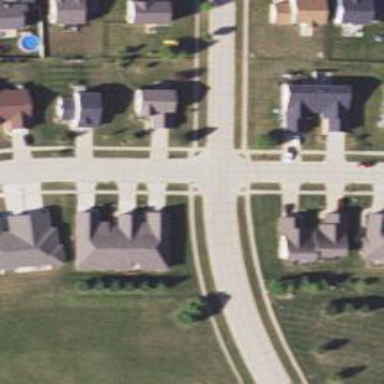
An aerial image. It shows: Footway crossing.